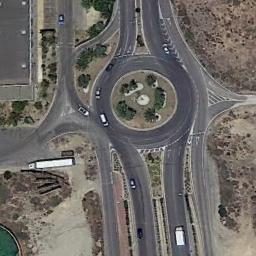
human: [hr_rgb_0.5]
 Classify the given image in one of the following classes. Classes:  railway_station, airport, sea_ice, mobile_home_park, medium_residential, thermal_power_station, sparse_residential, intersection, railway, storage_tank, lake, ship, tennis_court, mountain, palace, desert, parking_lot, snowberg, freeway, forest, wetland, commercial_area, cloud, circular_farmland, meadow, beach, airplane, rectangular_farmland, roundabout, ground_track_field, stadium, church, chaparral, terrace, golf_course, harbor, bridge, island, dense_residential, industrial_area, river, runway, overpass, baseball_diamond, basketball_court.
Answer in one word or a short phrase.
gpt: roundabout